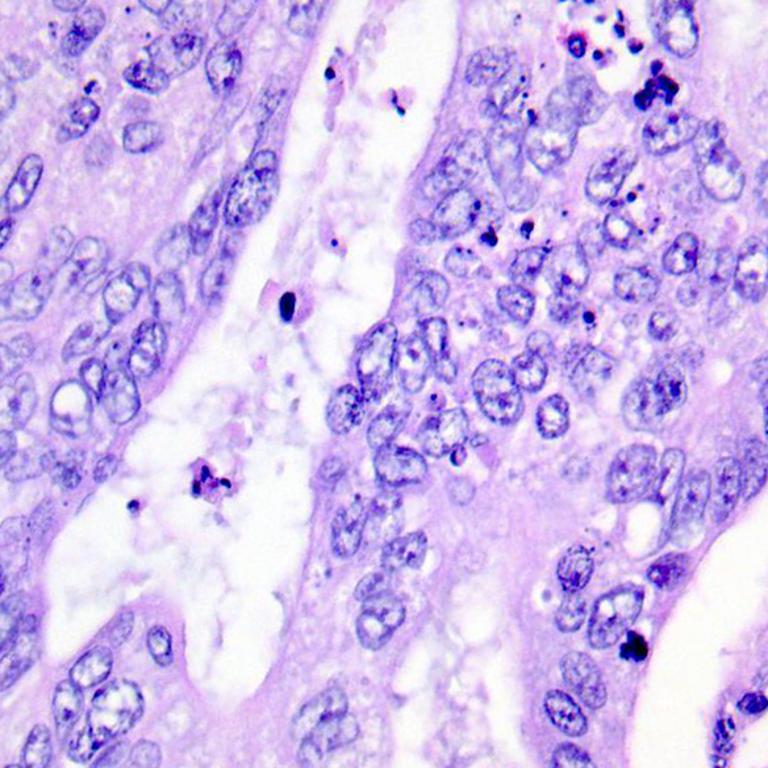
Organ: colon
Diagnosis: adenocarcinomas